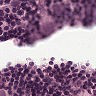
Metastatic tissue present: yes